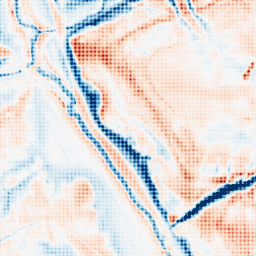
Category: trend_removal
Decomposition family: local_polynomial
Decomposition parameters: window_size: 31
degree: 3
Upsampling method: sinc_blackman
Upsampling parameters: scale: 4
kernel_size: 4
Upsampling scale: 4